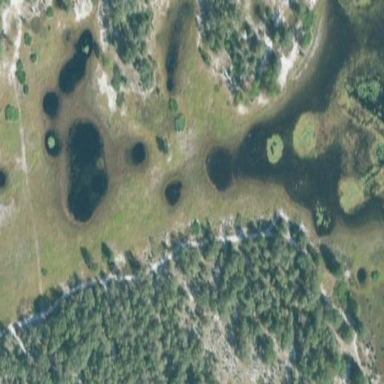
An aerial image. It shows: Beautiful wet meadow natural wetland.